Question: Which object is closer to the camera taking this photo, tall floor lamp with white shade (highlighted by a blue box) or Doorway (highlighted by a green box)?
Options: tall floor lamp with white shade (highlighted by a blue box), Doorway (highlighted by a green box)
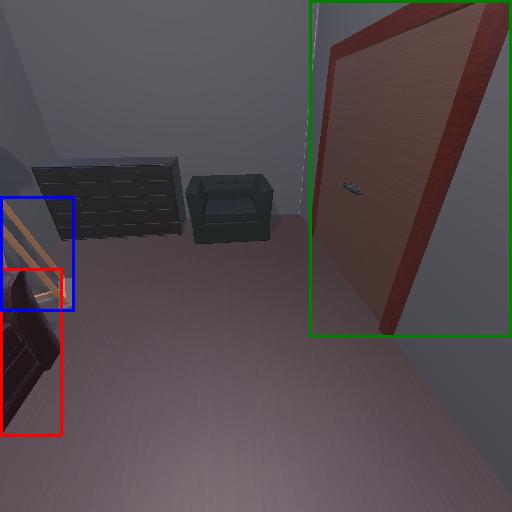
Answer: tall floor lamp with white shade (highlighted by a blue box)